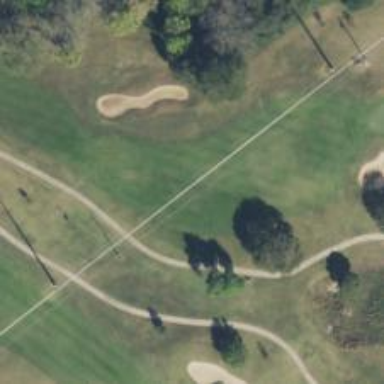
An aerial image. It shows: View of golf hole.